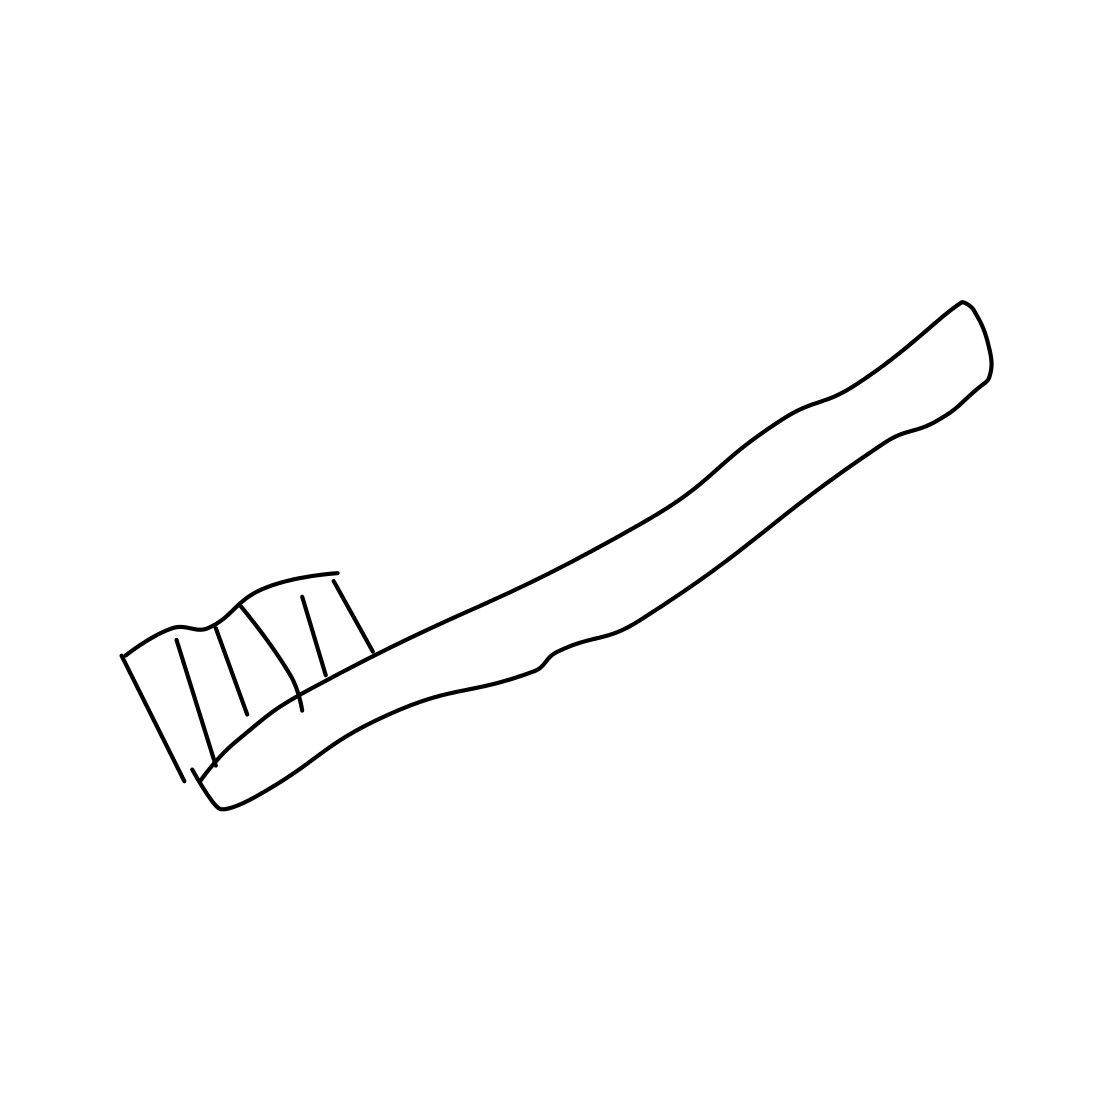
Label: toothbrush